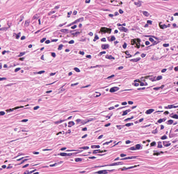
Tumor epithelial tissue: no
Tumor-associated stroma tissue: yes
Normal tissue: no